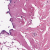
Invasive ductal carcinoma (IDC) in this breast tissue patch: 0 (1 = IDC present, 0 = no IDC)